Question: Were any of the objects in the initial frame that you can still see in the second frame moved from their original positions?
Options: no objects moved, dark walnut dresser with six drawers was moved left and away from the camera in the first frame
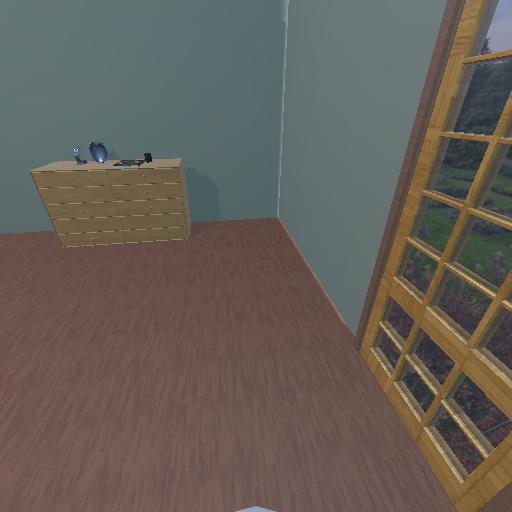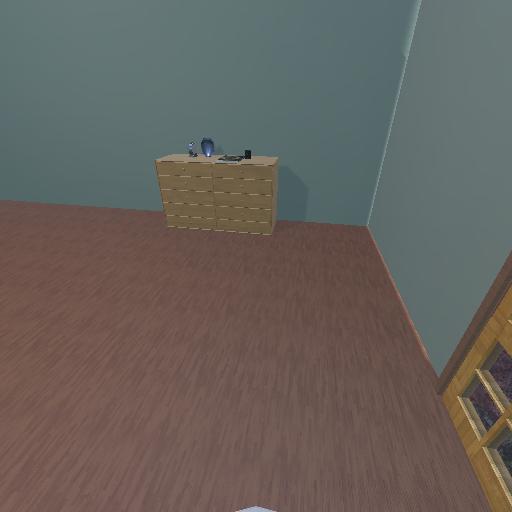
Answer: no objects moved